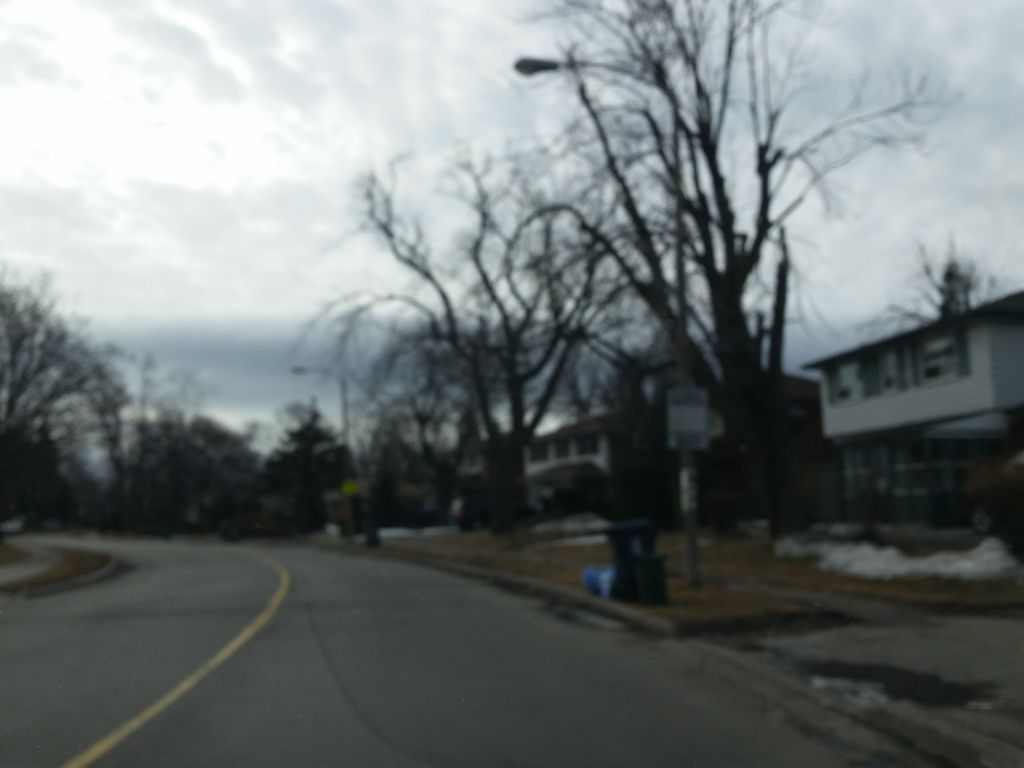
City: toronto